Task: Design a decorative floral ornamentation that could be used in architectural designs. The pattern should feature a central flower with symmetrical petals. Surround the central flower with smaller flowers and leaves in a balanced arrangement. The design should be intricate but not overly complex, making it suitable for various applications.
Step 333:
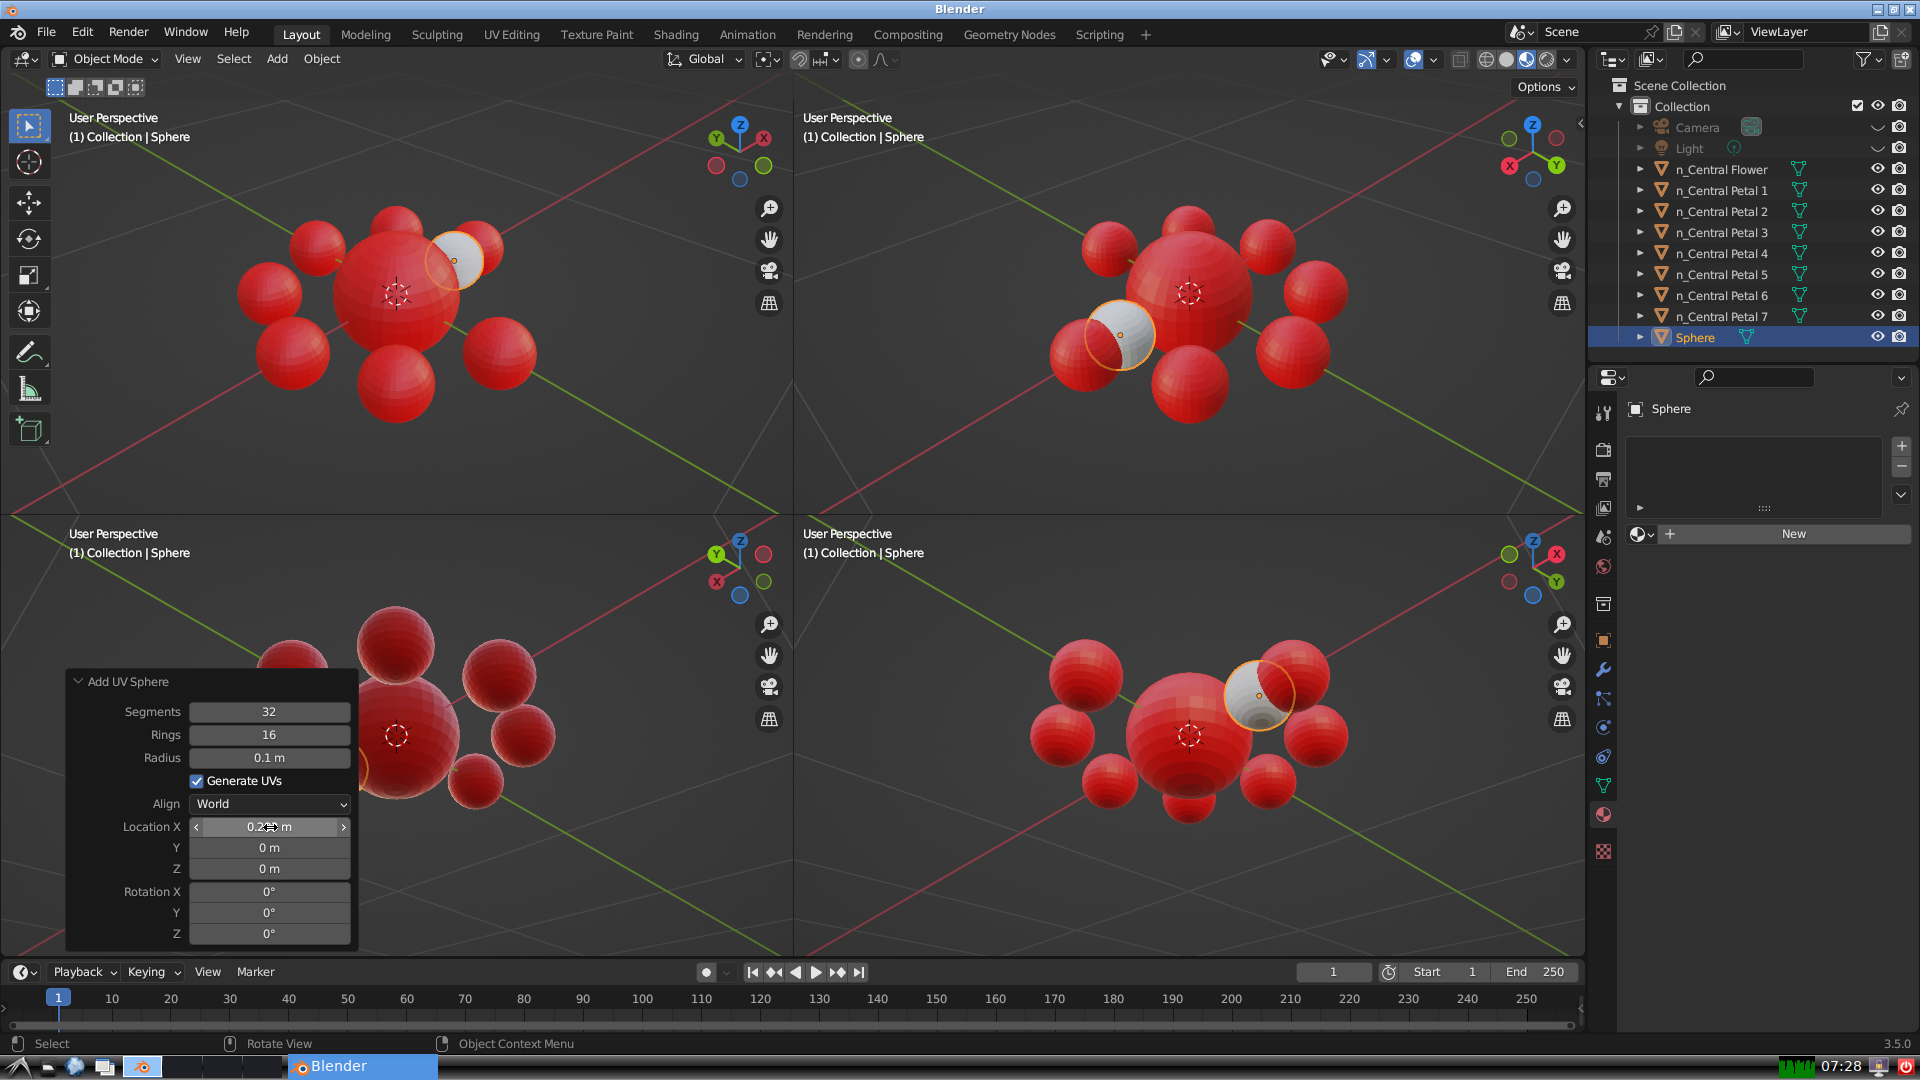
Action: {"mouse_move": [270, 849]}